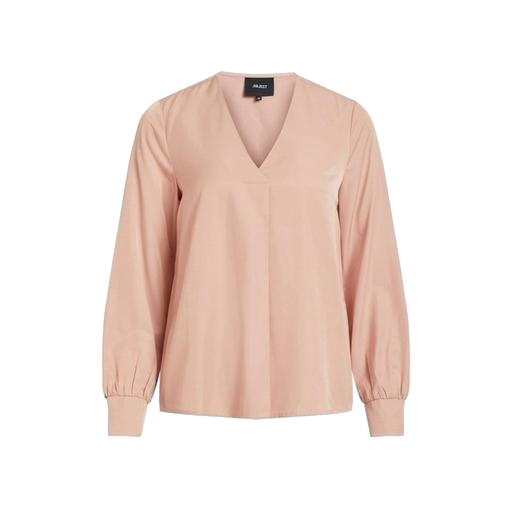
pink v-necked blouse, v-neck long-sleeve blouse, longsleeved blouse, white background